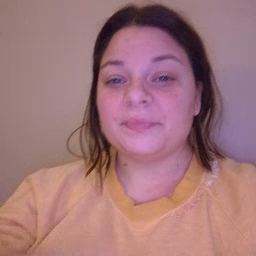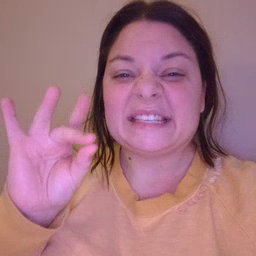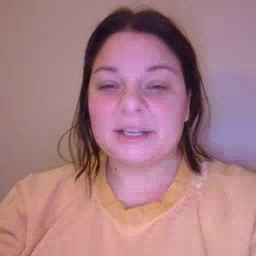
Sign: sticky